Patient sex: F
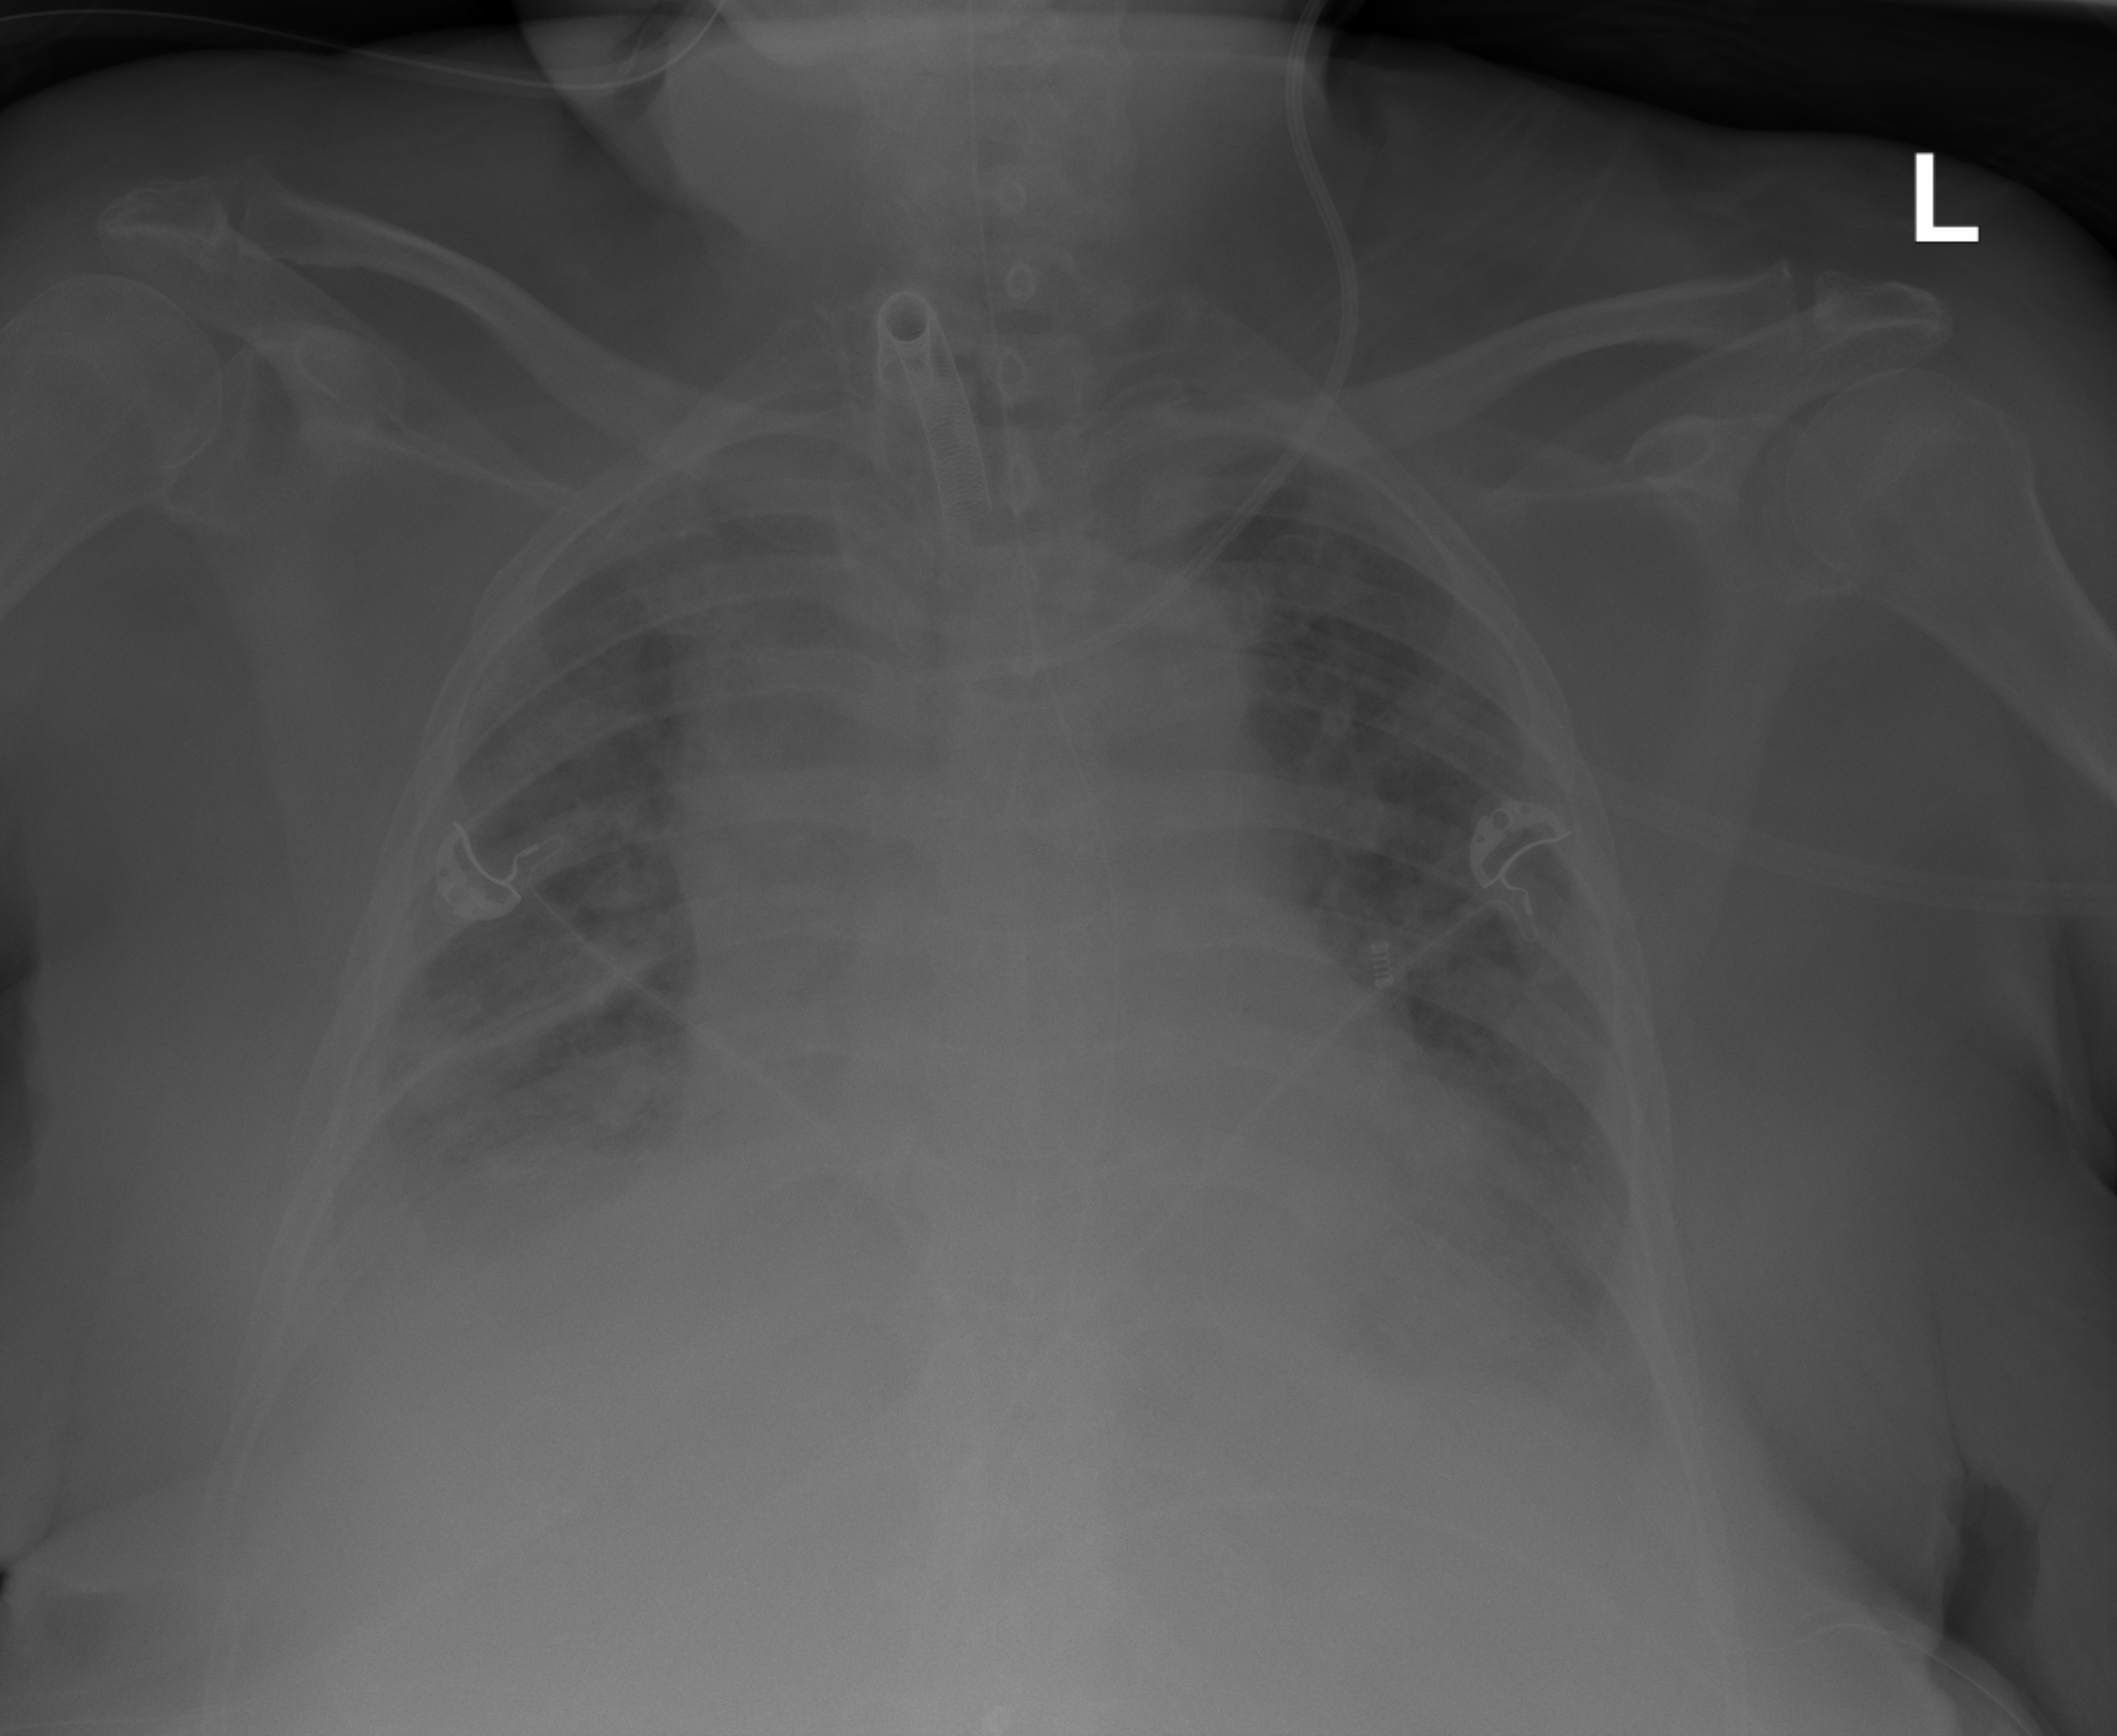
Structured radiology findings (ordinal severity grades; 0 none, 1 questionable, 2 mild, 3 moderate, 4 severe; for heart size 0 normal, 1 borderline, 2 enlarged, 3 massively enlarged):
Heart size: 2
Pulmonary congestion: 2
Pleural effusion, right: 2
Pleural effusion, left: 2
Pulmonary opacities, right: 0
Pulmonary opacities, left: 0
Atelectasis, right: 2
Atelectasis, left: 2